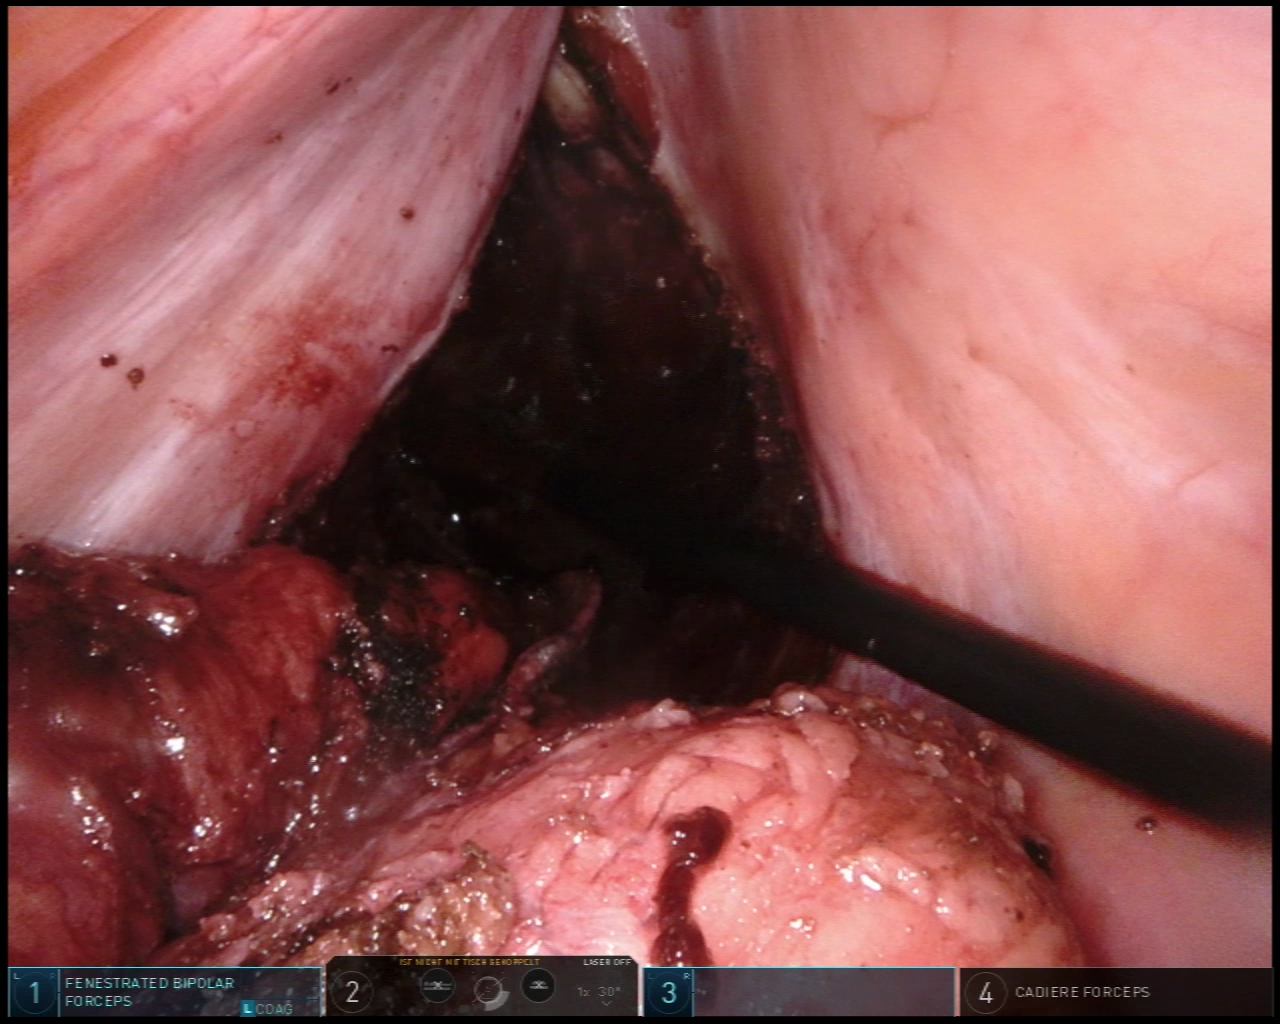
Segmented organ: vesicular_glands
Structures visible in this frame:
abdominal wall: no
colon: no
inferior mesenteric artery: no
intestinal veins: no
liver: no
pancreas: no
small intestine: no
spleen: no
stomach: no
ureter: no
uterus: no
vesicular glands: yes